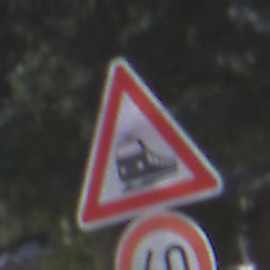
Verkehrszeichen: Bahnuebergang
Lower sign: Geschwindigkeit60
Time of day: MorningAfternoon
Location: Outdoor (Special)
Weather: Clear
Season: Winter
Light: Natural